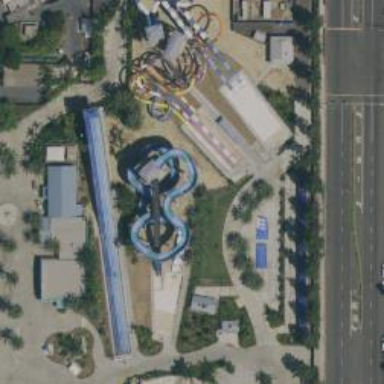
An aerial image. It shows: Water slide attraction.